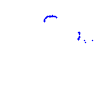
Particle: kaon